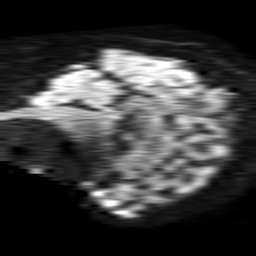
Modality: TRACE
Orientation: sagittal
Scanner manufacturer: philips
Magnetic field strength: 1.5 T
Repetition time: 4.6 s
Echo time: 0.08517 s